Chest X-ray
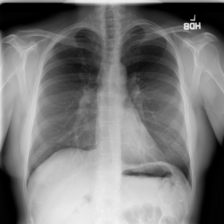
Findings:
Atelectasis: negative
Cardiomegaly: negative
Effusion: negative
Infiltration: negative
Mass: negative
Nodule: negative
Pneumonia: negative
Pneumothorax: negative
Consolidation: negative
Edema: negative
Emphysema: negative
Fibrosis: negative
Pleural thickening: negative
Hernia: negative